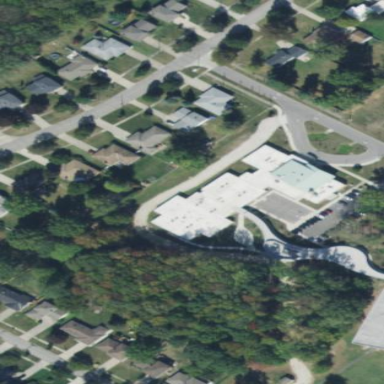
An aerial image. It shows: School building.